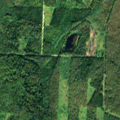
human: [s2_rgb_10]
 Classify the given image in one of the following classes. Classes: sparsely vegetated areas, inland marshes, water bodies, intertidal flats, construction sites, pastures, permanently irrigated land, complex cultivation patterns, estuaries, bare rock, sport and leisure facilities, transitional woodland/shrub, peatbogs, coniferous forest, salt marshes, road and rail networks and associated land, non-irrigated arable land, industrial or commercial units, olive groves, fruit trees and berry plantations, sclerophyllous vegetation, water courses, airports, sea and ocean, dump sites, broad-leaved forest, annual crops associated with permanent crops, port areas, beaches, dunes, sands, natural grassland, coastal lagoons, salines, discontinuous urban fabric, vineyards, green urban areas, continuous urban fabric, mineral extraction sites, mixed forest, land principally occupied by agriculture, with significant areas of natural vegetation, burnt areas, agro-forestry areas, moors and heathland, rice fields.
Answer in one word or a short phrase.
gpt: broad-leaved forest, mixed forest, transitional woodland/shrub